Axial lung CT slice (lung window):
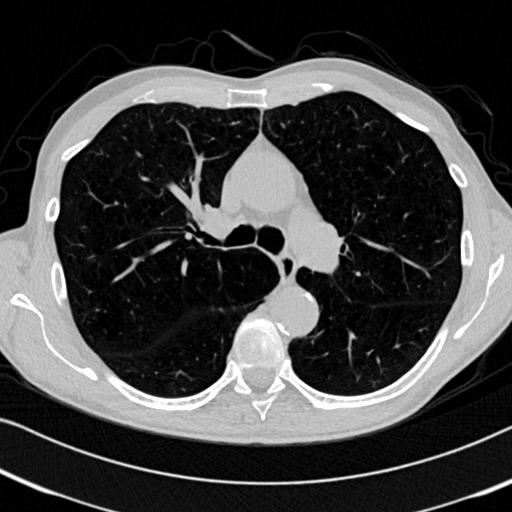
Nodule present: no